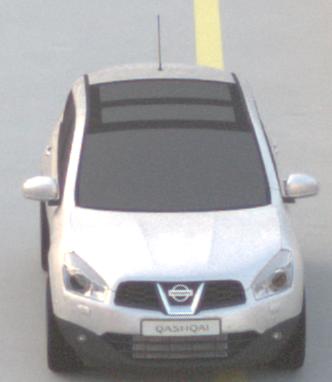
Make: Nissan
Model: Qashqai 1.6
Detailed model: Qashqai (J10)
Model produced from: 2010/03
Model produced until: 2010/08
Doors: 5
Color: white
Road condition: dry road
Daytime: sunrise or sunset
Contrast: low contrast